Question: Is there any way to disable Sublime Text 3 firing code completion, when cursor is inside single or double quotes:

This seems to be pointless behaviour and is a little bit annoying.
I'm using newest stable (3065) Sublime Text 3, with <URL> plugin, if that matters.
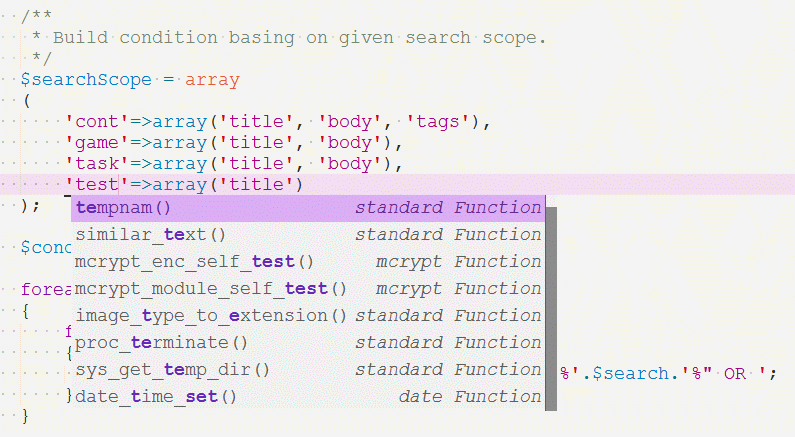
Answer: So it turns out that your PHP Completions Kit plugin is probably to blame. I <URL> if you'd like to follow along.
You can populate the auto-complete dropdown in Sublime by creating a JSON-formatted <URL> so they only come up in the desired parts of your code: for example, you wouldn't want standard function names coming up when you're trying to define a class, etc.
Back to the plugin. For several of the completion files, the scope was built up using negative selectors: starting with 'source.php' (the base scope for all PHP code), and subtracting unwanted scopes. Once analyzed by Sublime, the completions would show up anywhere except where they were explicitly denied. An example, from 'function.sublime-completions':
'''
"scope": "source.php - variable.other - meta.function.arguments - support.class - entity.other.inherited-class - meta.use - meta.catch - comment.block.documentation.phpdoc"
'''
So those were all the places the author want these completions to show up. Unfortunately, in these several files, s/he forgot to include the 'string' scope, so completions appeared when you were typing strings, clearly undesired behavior. Fortunately, the fix is easy: go through all the completions files, check the scopes for negative selectors, and add '- string' to the end of them. Now, they'll still work exactly the same as before, except the completions won't show up in any kind of string.
Like I said at the top, I forked the project <URL>, so we'll see if/when that gets accepted into the main code base. In the mean time, feel free to clone my repo into your 'Packages' directory:
Click on 'Preferences -> Browse Packages...' to open up your 'Packages' directory. Go to that directory via the command line, then run
'''
git clone https://github.com/MattDMo/sublime-phpck.git "PHP Completions Kit"
'''
This will clone the repo into a folder named 'PHP Completions Kit', overriding the one installed by Package Control. Keep an eye on the plugin's <URL> to sometime more recent, check the repo to see if it was my pull request that got merged and a new version released, and then you can feel free to delete the new folder in 'Packages' and just stick with the Package Control version, as I won't be keeping my repo up-to-date on any new modifications to the package.
## Update
My pull request has been merged, and Package Control has been updated.